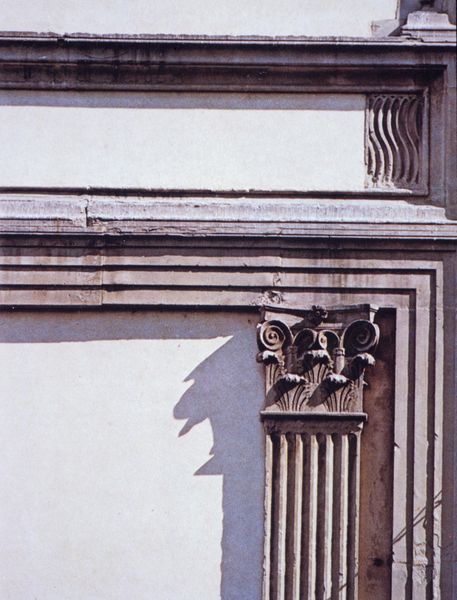
Titel: Ospedale degli Innocenti (Detail des Gebälks)
Künstler: Filippo Brunelleschi
Standort: Firenze
Institution: Ospedale degli Innocenti
Schlagwörter: blätter, schatten, weiß, ausschnitt, blume, braun, fenster, grau, hell, licht, marmor, pfeiler, profil, schwarz, säule, tür, gebäude, haus, schloss, muster, ornament, wand, architektur, rahmen, stein, steine, bild, häuser, kirche, sonne, klassizismus, pflanze, pflanzen, renaissance, kanneliert, kannelierung, relief, welle, wellen, ecke, fassade, italien, warm, mauer, linien, pilaster, rand, detail, dekor, floral, ornamente, verzierung, streifen, stuck, stufen, foto, fotografie, photographie, komposit, antike, palast, form, architrav, rom, kapitell, photo, fragment, fries, portal, sims, gesims, türöffnung, voluten, ionisch, schatte, romanik, florenz, kanneluren, tempel, volute, dorisch, schnecken, korinthisch, kannelüren, spirale, verzierungen, abbildung, rillen, mamor, kapitel, riss, bauwerk, akanthus, arkanthus, teil, ordnung, lisene, säulenvorlage, kaneluren, kanelluren, kannelur, freis, ionische, lüftung, stufig, blattkapitell, hausecke, philister, detil, korinthische, gebäüde, gebäudeecke, fries architrav, kannelu, wandstück, schatten sonne, nrahmen, toskanische, dionische